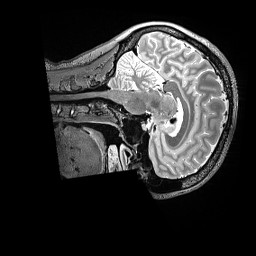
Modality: T2w
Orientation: sagittal
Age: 28
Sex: female
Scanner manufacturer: siemens
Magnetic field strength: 3 T
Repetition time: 3.2 s
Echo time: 0.564 s